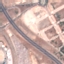
Label: Highway